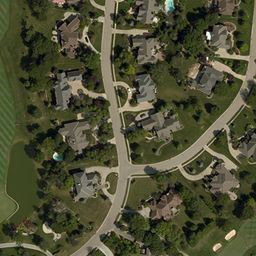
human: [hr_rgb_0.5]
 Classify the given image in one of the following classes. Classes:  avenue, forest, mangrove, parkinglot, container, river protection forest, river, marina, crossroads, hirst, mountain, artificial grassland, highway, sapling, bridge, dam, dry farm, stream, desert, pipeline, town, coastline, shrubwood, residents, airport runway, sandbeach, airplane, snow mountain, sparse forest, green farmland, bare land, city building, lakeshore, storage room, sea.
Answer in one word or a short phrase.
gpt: town